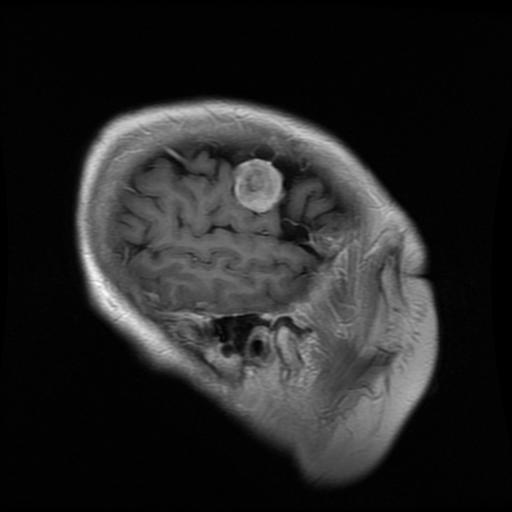
Label: meningioma